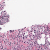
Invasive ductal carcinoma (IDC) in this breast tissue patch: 1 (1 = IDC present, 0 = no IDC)